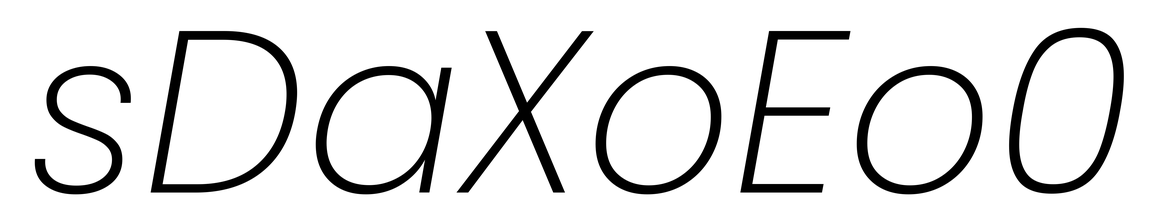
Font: Poppins-ExtraLightItalic